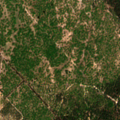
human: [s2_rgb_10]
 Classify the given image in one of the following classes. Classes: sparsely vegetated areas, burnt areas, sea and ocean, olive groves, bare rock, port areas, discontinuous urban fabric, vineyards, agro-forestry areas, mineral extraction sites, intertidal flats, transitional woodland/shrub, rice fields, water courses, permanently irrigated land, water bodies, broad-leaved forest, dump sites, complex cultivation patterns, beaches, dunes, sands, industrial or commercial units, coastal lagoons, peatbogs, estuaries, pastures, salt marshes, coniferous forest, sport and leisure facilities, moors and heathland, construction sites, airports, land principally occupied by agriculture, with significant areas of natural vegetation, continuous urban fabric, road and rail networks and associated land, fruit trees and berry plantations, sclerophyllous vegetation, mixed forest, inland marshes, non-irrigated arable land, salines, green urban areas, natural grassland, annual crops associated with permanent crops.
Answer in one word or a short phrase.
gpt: continuous urban fabric